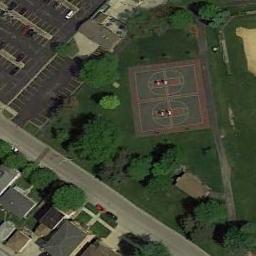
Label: basketball_court